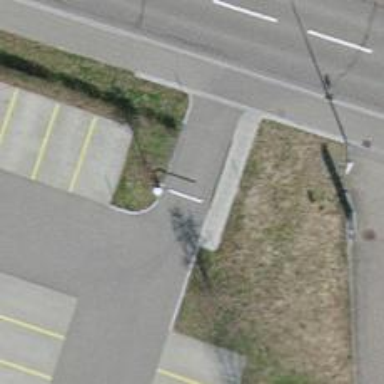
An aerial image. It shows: Lift gate barrier.